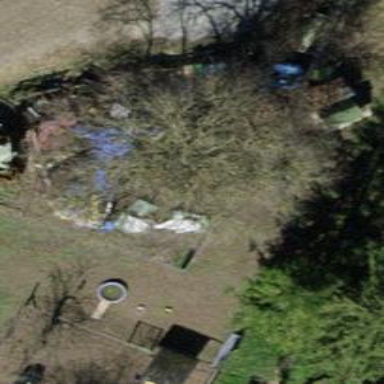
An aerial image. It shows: Broadleaved tree in natural setting.